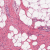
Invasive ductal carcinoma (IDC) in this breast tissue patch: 0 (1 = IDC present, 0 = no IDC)